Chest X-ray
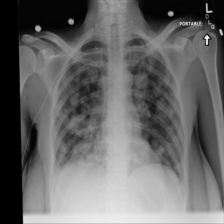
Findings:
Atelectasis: negative
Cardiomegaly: negative
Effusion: negative
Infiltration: negative
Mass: negative
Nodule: positive
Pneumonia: negative
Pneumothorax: negative
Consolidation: negative
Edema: negative
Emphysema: negative
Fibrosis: negative
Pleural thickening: negative
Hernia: negative